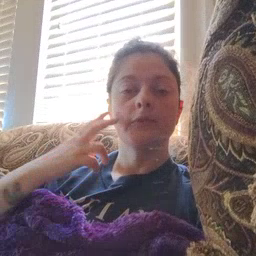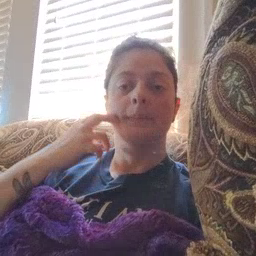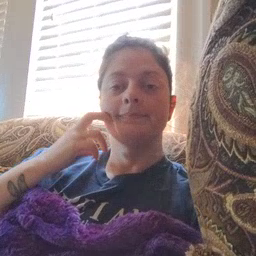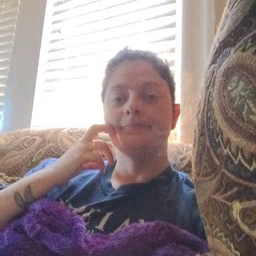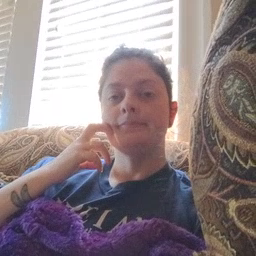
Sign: gum